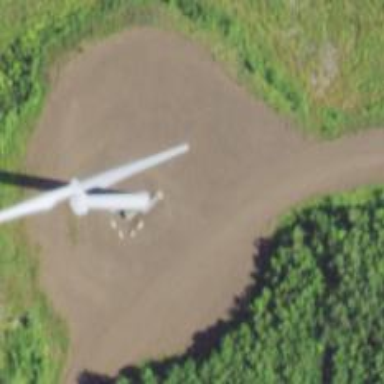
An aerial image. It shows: Wind generator using horizontal axis wind turbines.